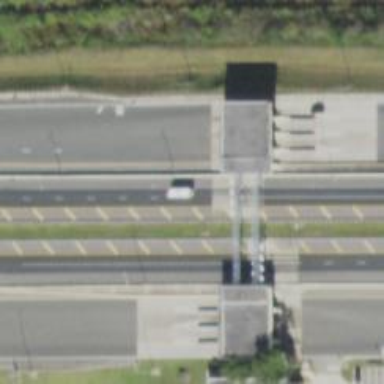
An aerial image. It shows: Toll gantry on the road.